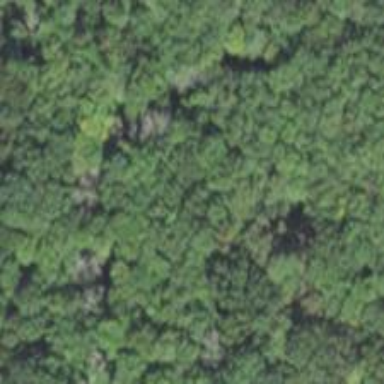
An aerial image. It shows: Nature reserve within woodland. It is preserved open space.